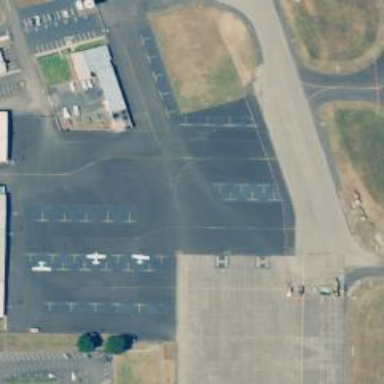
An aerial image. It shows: View of taxiway at the airport.